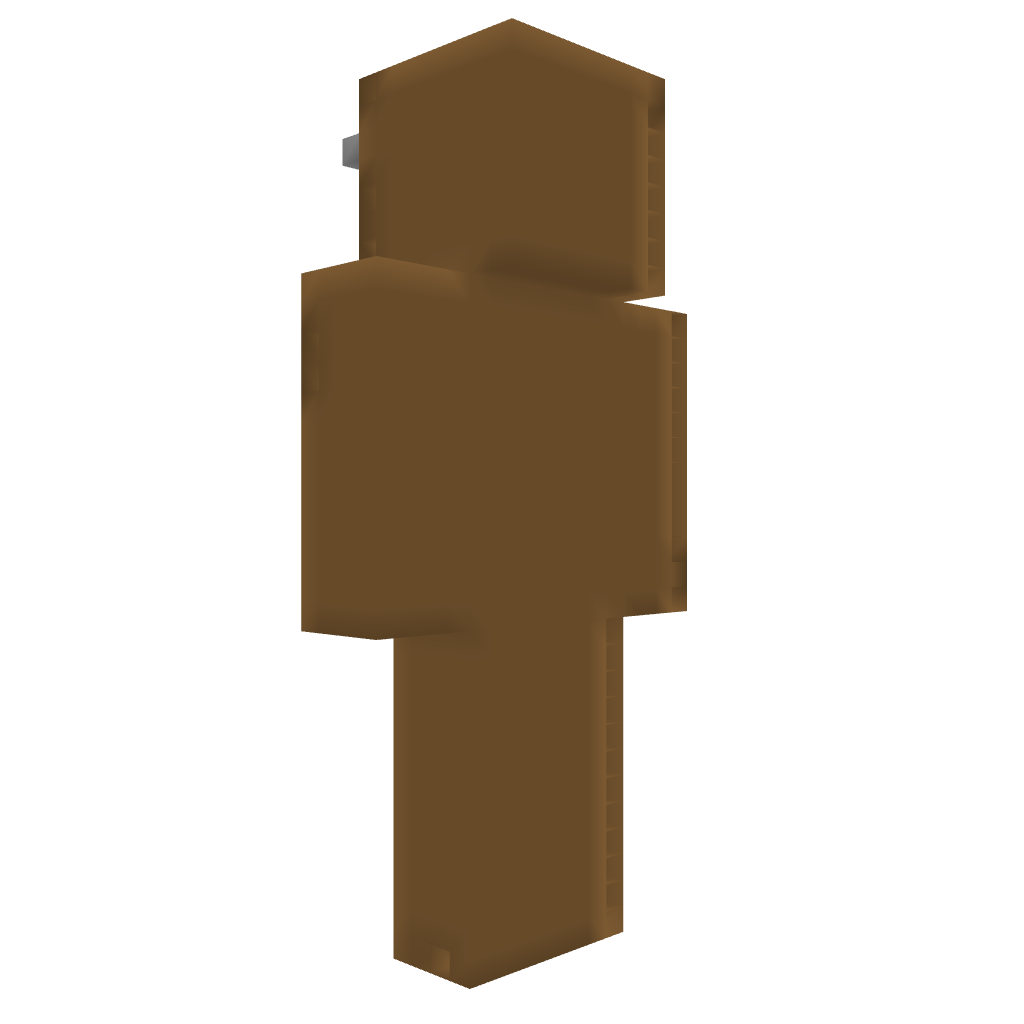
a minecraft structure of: Mr.Bear high quality